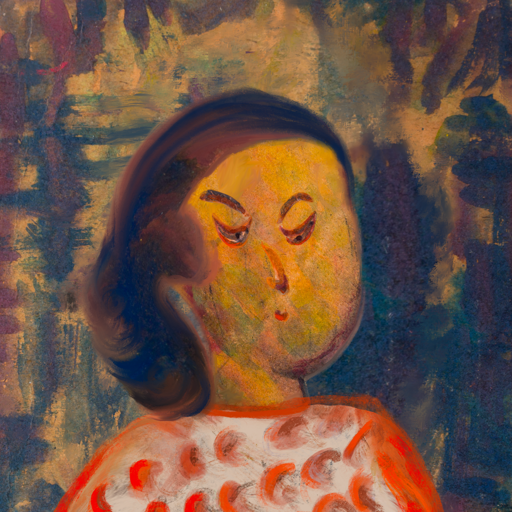
Background: InTheSun, Head And Neck Side: Gypsy_Mother, Face Side: Hypocrite, Bust: Rupkatha, Hair Side: Mother_And_Son_Son, Head Accessory: Blank, Second Necklace: Blank, Necklace: Blank, Baby: Blank